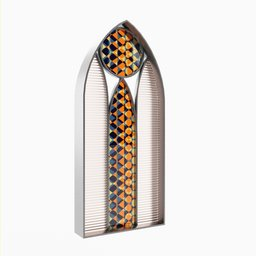
Label: architecture